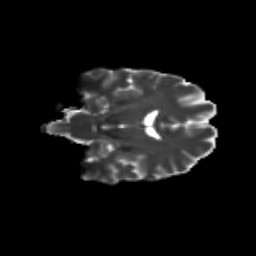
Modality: T2w
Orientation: coronal
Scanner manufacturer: siemens
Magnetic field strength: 3 T
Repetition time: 9.2 s
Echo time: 0.084 s